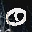
Label: 0